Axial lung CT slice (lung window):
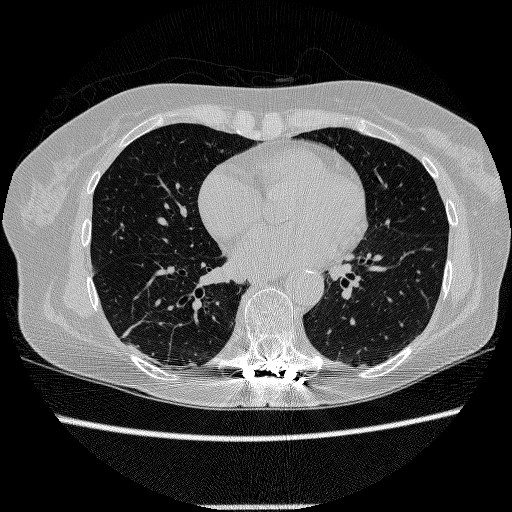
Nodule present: no